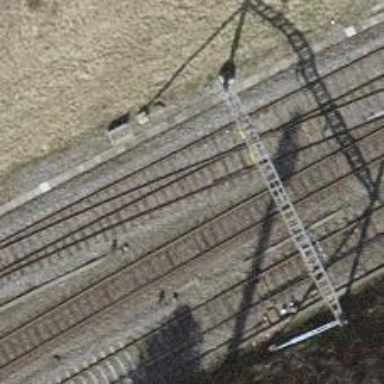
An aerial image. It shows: Railway track with contact lines for electrification.